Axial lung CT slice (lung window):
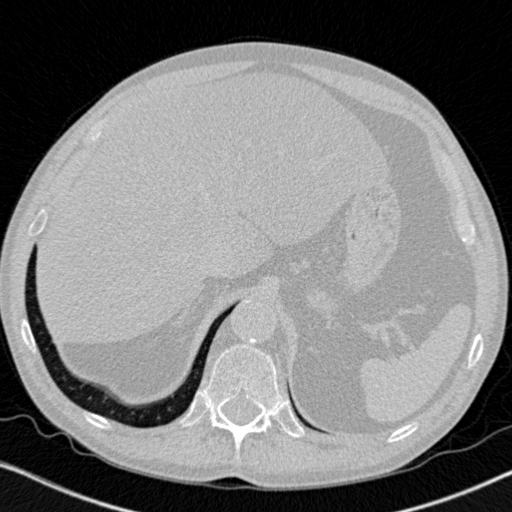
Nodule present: no